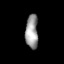
Tissue: lung
Cell type: Endothelial cells
Senescence score: 0.6104
Nuclear area (px): 424
Mean DAPI intensity: 152.142